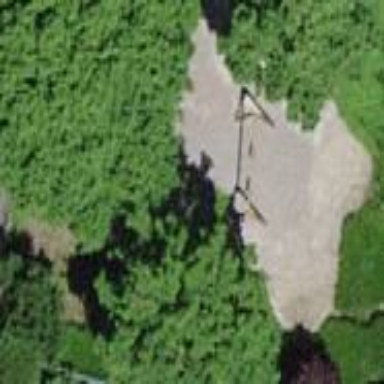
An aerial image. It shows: Playground area for leisure land.